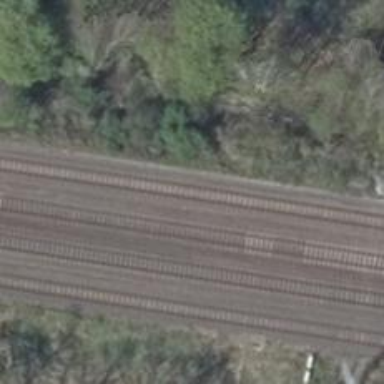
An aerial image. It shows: Rail siding with electrified contact line on embankment.